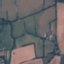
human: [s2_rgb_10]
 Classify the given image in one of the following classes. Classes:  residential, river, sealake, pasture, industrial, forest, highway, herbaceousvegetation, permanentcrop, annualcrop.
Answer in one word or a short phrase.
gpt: Pasture